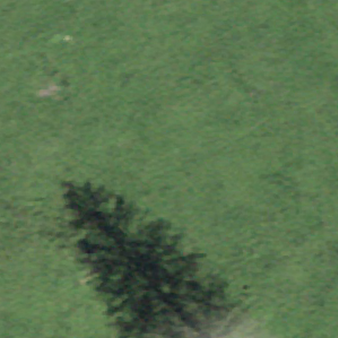
Label: other